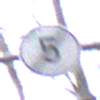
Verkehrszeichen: EndeGeschwindigkeit5
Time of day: MorningAfternoon
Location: Outdoor (Nature)
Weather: PartlyCloudy
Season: NotSpecified
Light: Natural